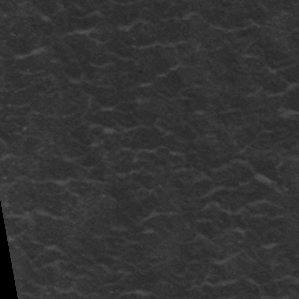
Label: frost